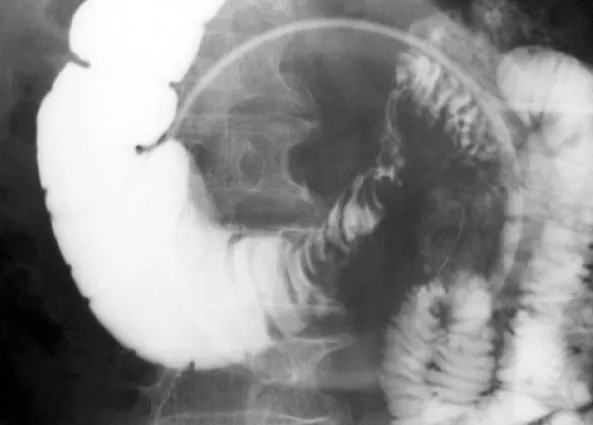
Upper gastrointestinal image showed the ulcerative tumor in the third portion of the duodenum narrowing the lumen.
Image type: radiology (x_ray)